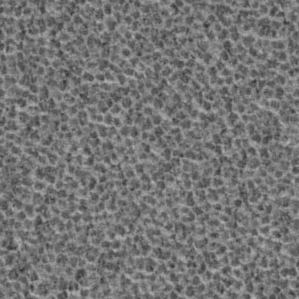
Label: frost